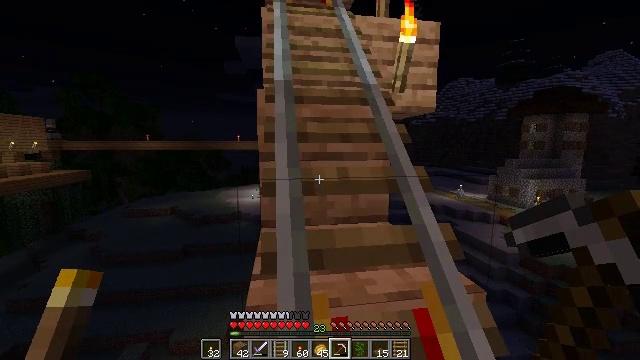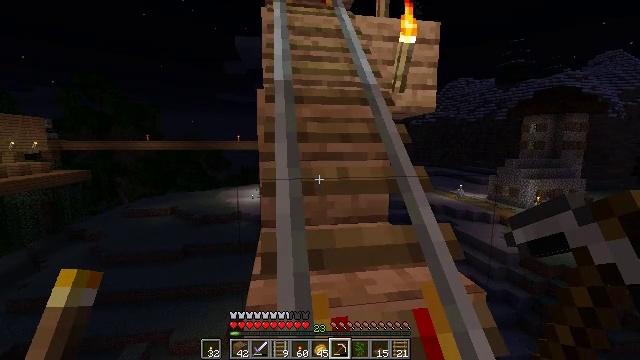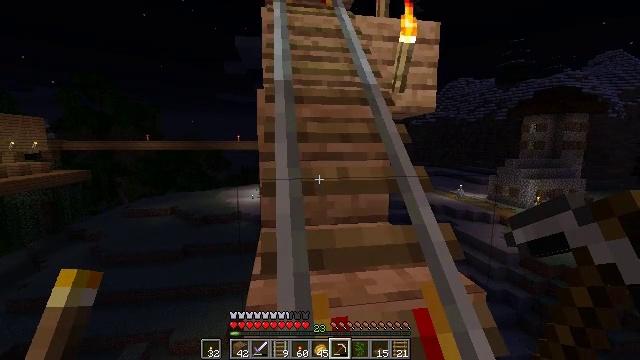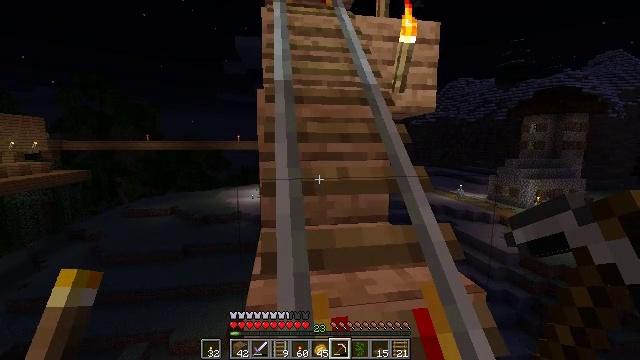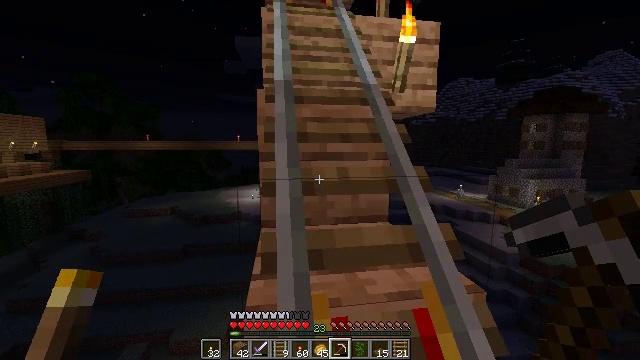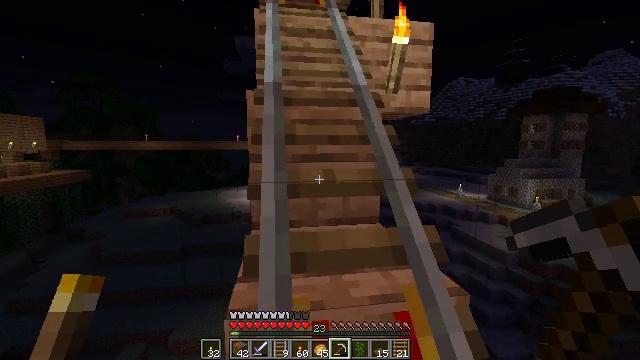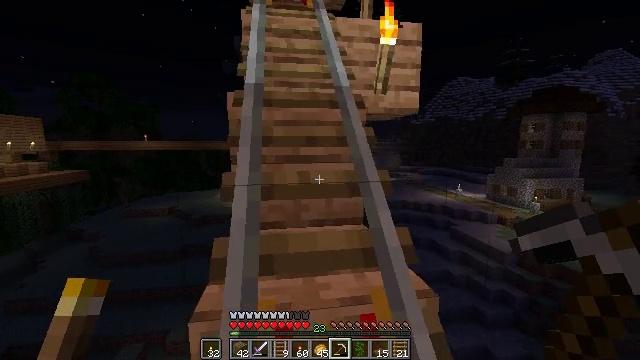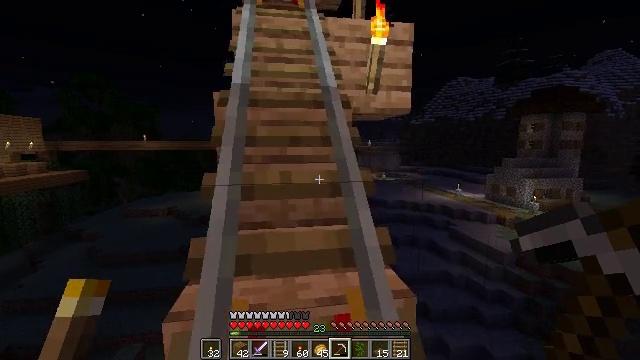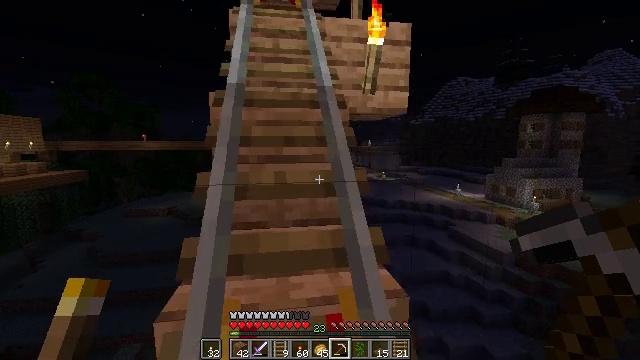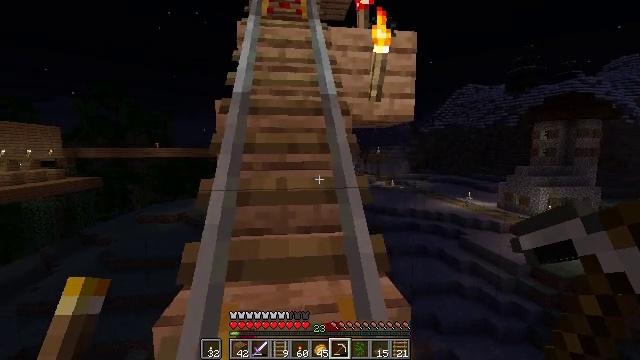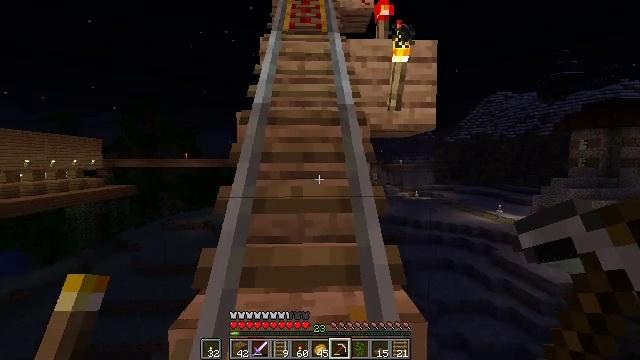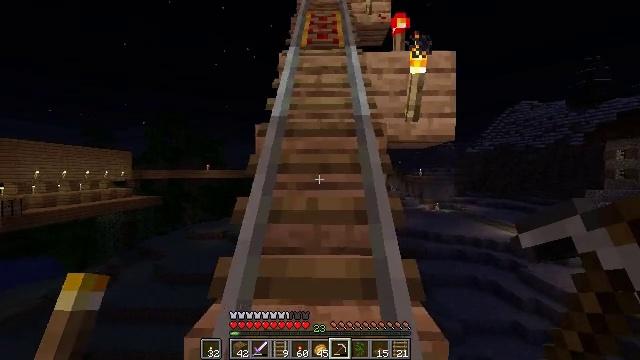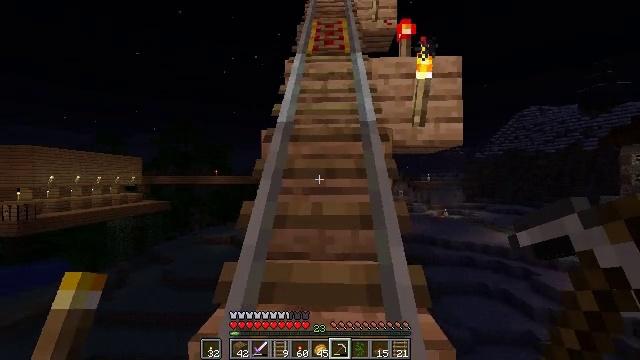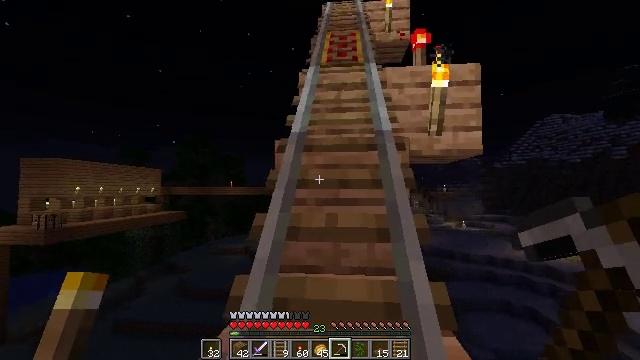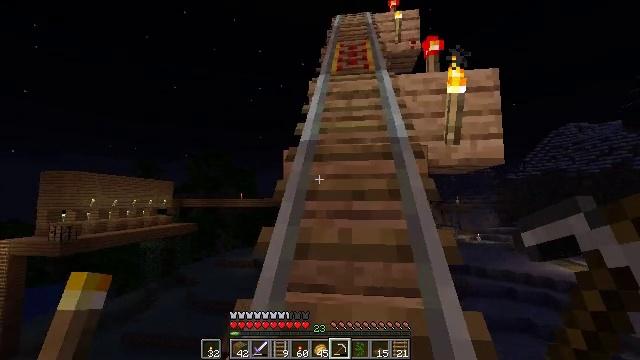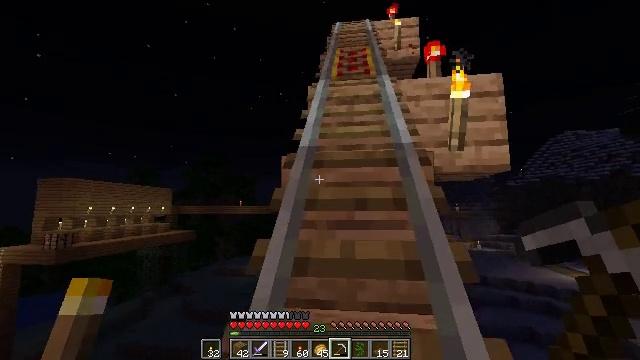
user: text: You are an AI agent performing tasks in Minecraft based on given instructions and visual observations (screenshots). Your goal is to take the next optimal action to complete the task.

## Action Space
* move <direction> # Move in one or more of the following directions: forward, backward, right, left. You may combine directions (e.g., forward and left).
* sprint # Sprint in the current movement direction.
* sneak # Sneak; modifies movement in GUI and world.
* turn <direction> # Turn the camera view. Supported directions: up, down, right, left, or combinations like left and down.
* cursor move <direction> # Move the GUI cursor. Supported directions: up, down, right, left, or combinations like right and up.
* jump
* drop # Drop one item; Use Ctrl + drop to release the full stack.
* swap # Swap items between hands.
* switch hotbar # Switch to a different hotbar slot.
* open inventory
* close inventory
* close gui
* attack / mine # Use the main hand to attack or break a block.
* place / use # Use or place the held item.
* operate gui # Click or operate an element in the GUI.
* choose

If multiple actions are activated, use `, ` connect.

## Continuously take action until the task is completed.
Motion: motion action
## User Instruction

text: Collect spruce planks from an old building.
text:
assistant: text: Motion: no_op
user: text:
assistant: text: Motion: no_op
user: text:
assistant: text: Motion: no_op
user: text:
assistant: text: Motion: no_op
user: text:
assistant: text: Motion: move right
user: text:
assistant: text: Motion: move right
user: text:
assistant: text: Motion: no_op
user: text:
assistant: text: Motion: no_op
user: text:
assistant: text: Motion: turn left and up
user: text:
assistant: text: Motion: turn left and up
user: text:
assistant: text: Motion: turn left and up
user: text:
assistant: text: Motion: turn left and up
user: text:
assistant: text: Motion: move forward, turn left and up
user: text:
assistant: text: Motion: move forward, turn left and up
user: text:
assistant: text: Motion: move forward, turn up
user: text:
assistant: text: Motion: move forward, turn right and up
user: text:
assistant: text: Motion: move forward, turn right and up
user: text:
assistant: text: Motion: move forward, sprint, turn right
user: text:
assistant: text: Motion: move forward, sprint
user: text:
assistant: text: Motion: move forward, sprint
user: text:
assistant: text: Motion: move forward, sprint
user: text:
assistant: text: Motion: move forward, sprint
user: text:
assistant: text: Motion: move forward, jump
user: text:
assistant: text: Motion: move forward, jump
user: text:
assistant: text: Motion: move forward, jump
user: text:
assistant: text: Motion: move forward, jump
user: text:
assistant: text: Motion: move forward, jump
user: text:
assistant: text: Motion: move forward, jump
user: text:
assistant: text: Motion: move forward, turn right, jump
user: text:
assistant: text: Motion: move forward, turn right, jump